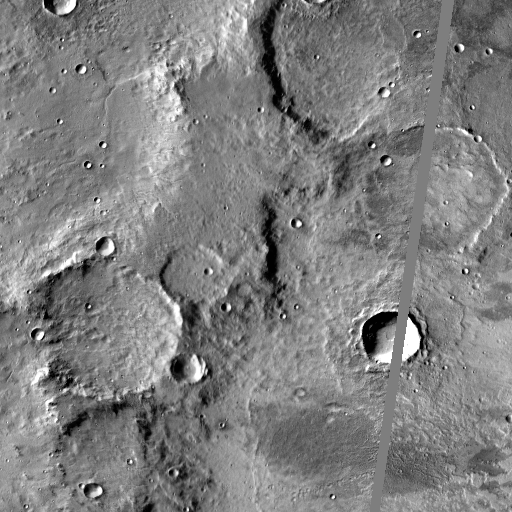
Crater classes present: Background, Other, Layered, Buried, Secondary